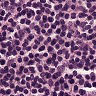
Metastatic tissue present: no